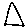
Label: triangle